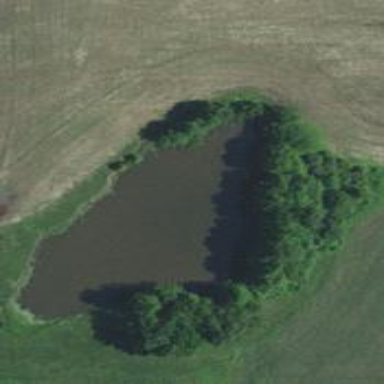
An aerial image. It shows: Pond with natural water.